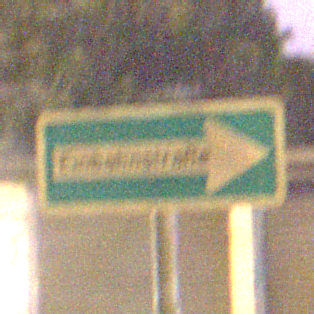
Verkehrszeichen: EinbahnstrasseRechtsweisend
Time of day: Night
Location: Outdoor (Suburban)
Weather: PartlyCloudy
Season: NotSpecified
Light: Artificial